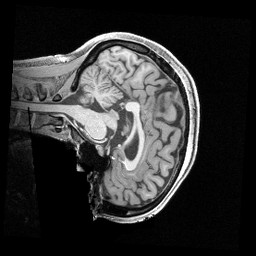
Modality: T1w
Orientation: sagittal
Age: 27
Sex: female
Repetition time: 2.4 s
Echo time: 0.00222 s